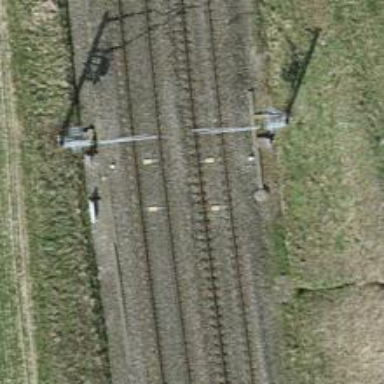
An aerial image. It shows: Railway signal.